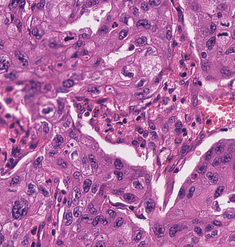
Tumor epithelial tissue: yes
Tumor-associated stroma tissue: yes
Normal tissue: no